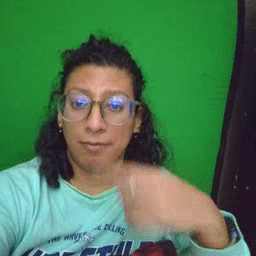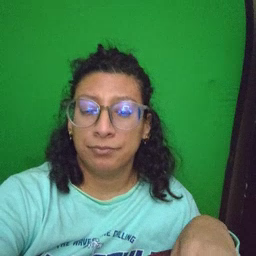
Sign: face